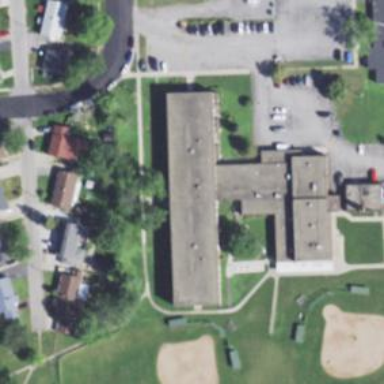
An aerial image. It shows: School.